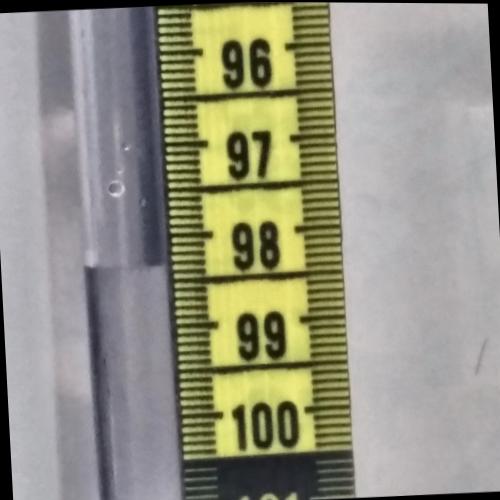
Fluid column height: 98.3 cm